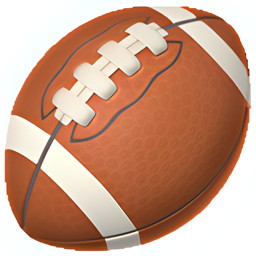
Name: american football
Emoji: 🏈
Group: Activities
Sub-group: sport